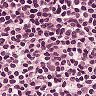
Metastatic tissue present: no